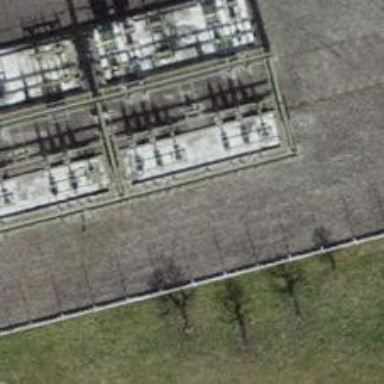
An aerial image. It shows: Endpoint substation.